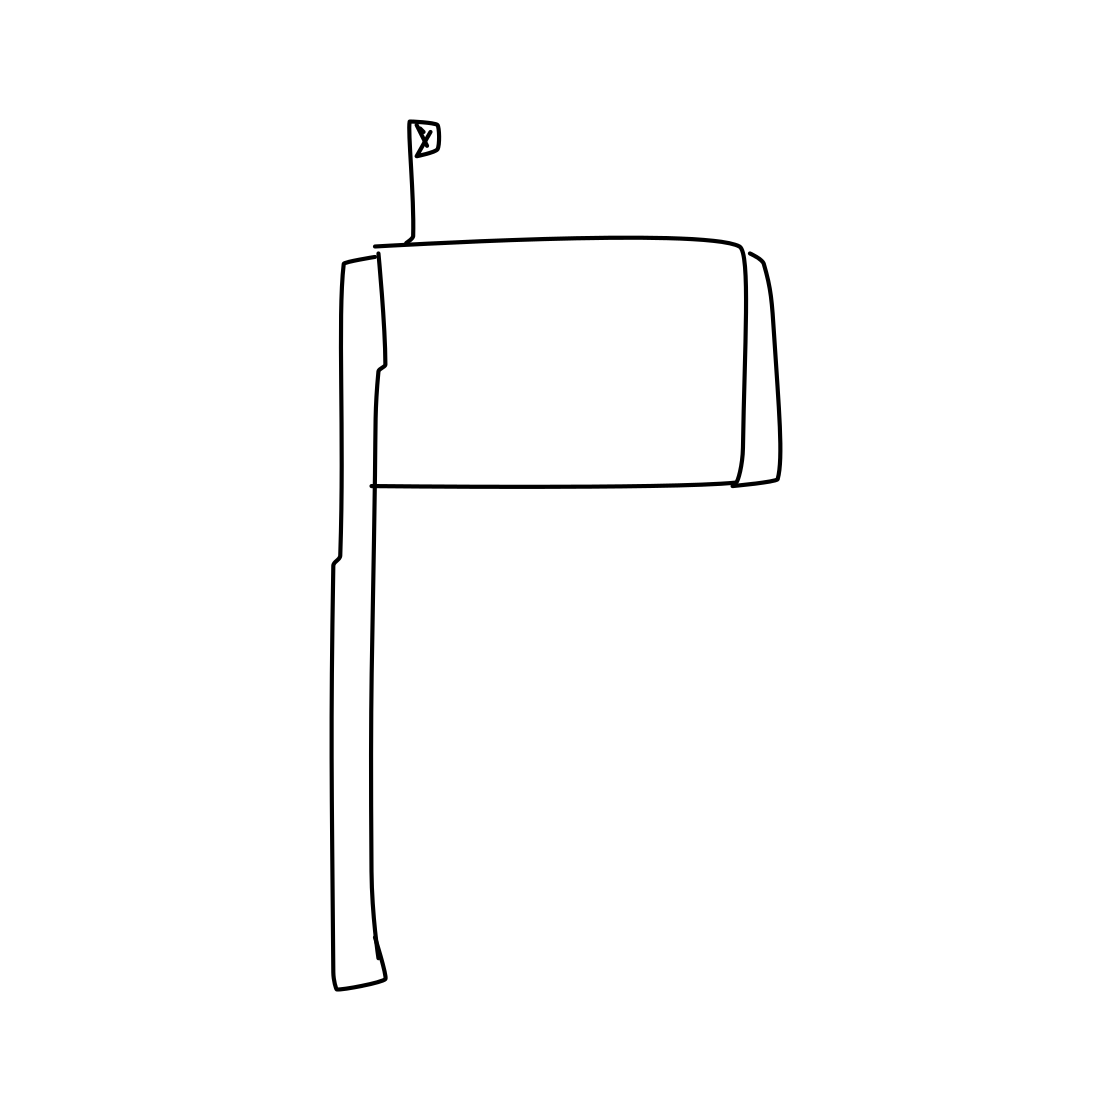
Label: mailbox